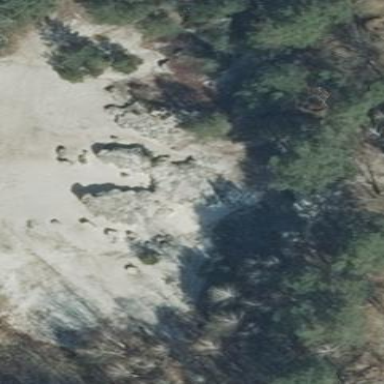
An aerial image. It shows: Landscape of bare rock.